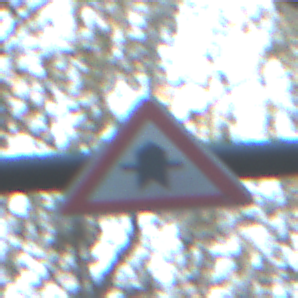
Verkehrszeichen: Vorfahrt
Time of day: SunriseSunset
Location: Outdoor (Nature)
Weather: Clear
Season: Winter
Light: Natural